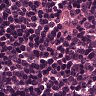
Metastatic tissue present: no